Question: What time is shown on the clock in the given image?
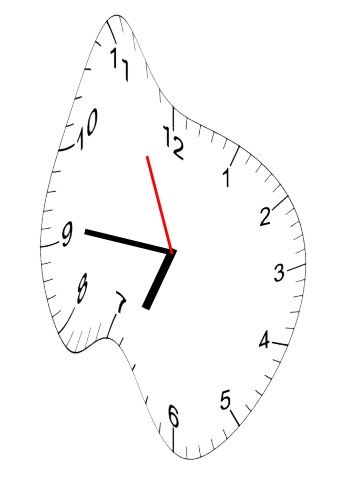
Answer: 06:45:56